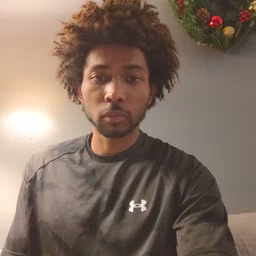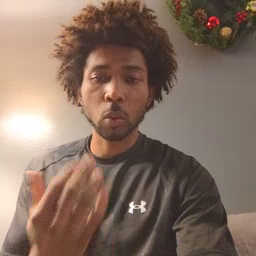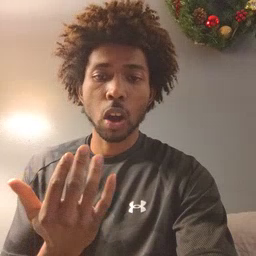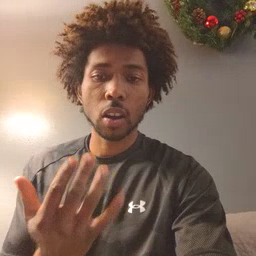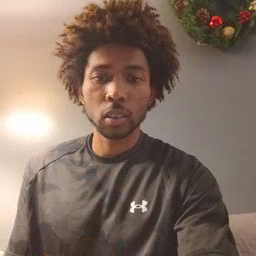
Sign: wait